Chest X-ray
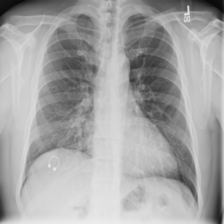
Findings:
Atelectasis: negative
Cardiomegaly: positive
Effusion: negative
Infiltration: negative
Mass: negative
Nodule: negative
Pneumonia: negative
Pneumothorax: negative
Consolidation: negative
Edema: negative
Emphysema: negative
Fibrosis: negative
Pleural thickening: negative
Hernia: negative